Field crop: tomato
Growth stage: 2
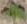
Species: solanum